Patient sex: M
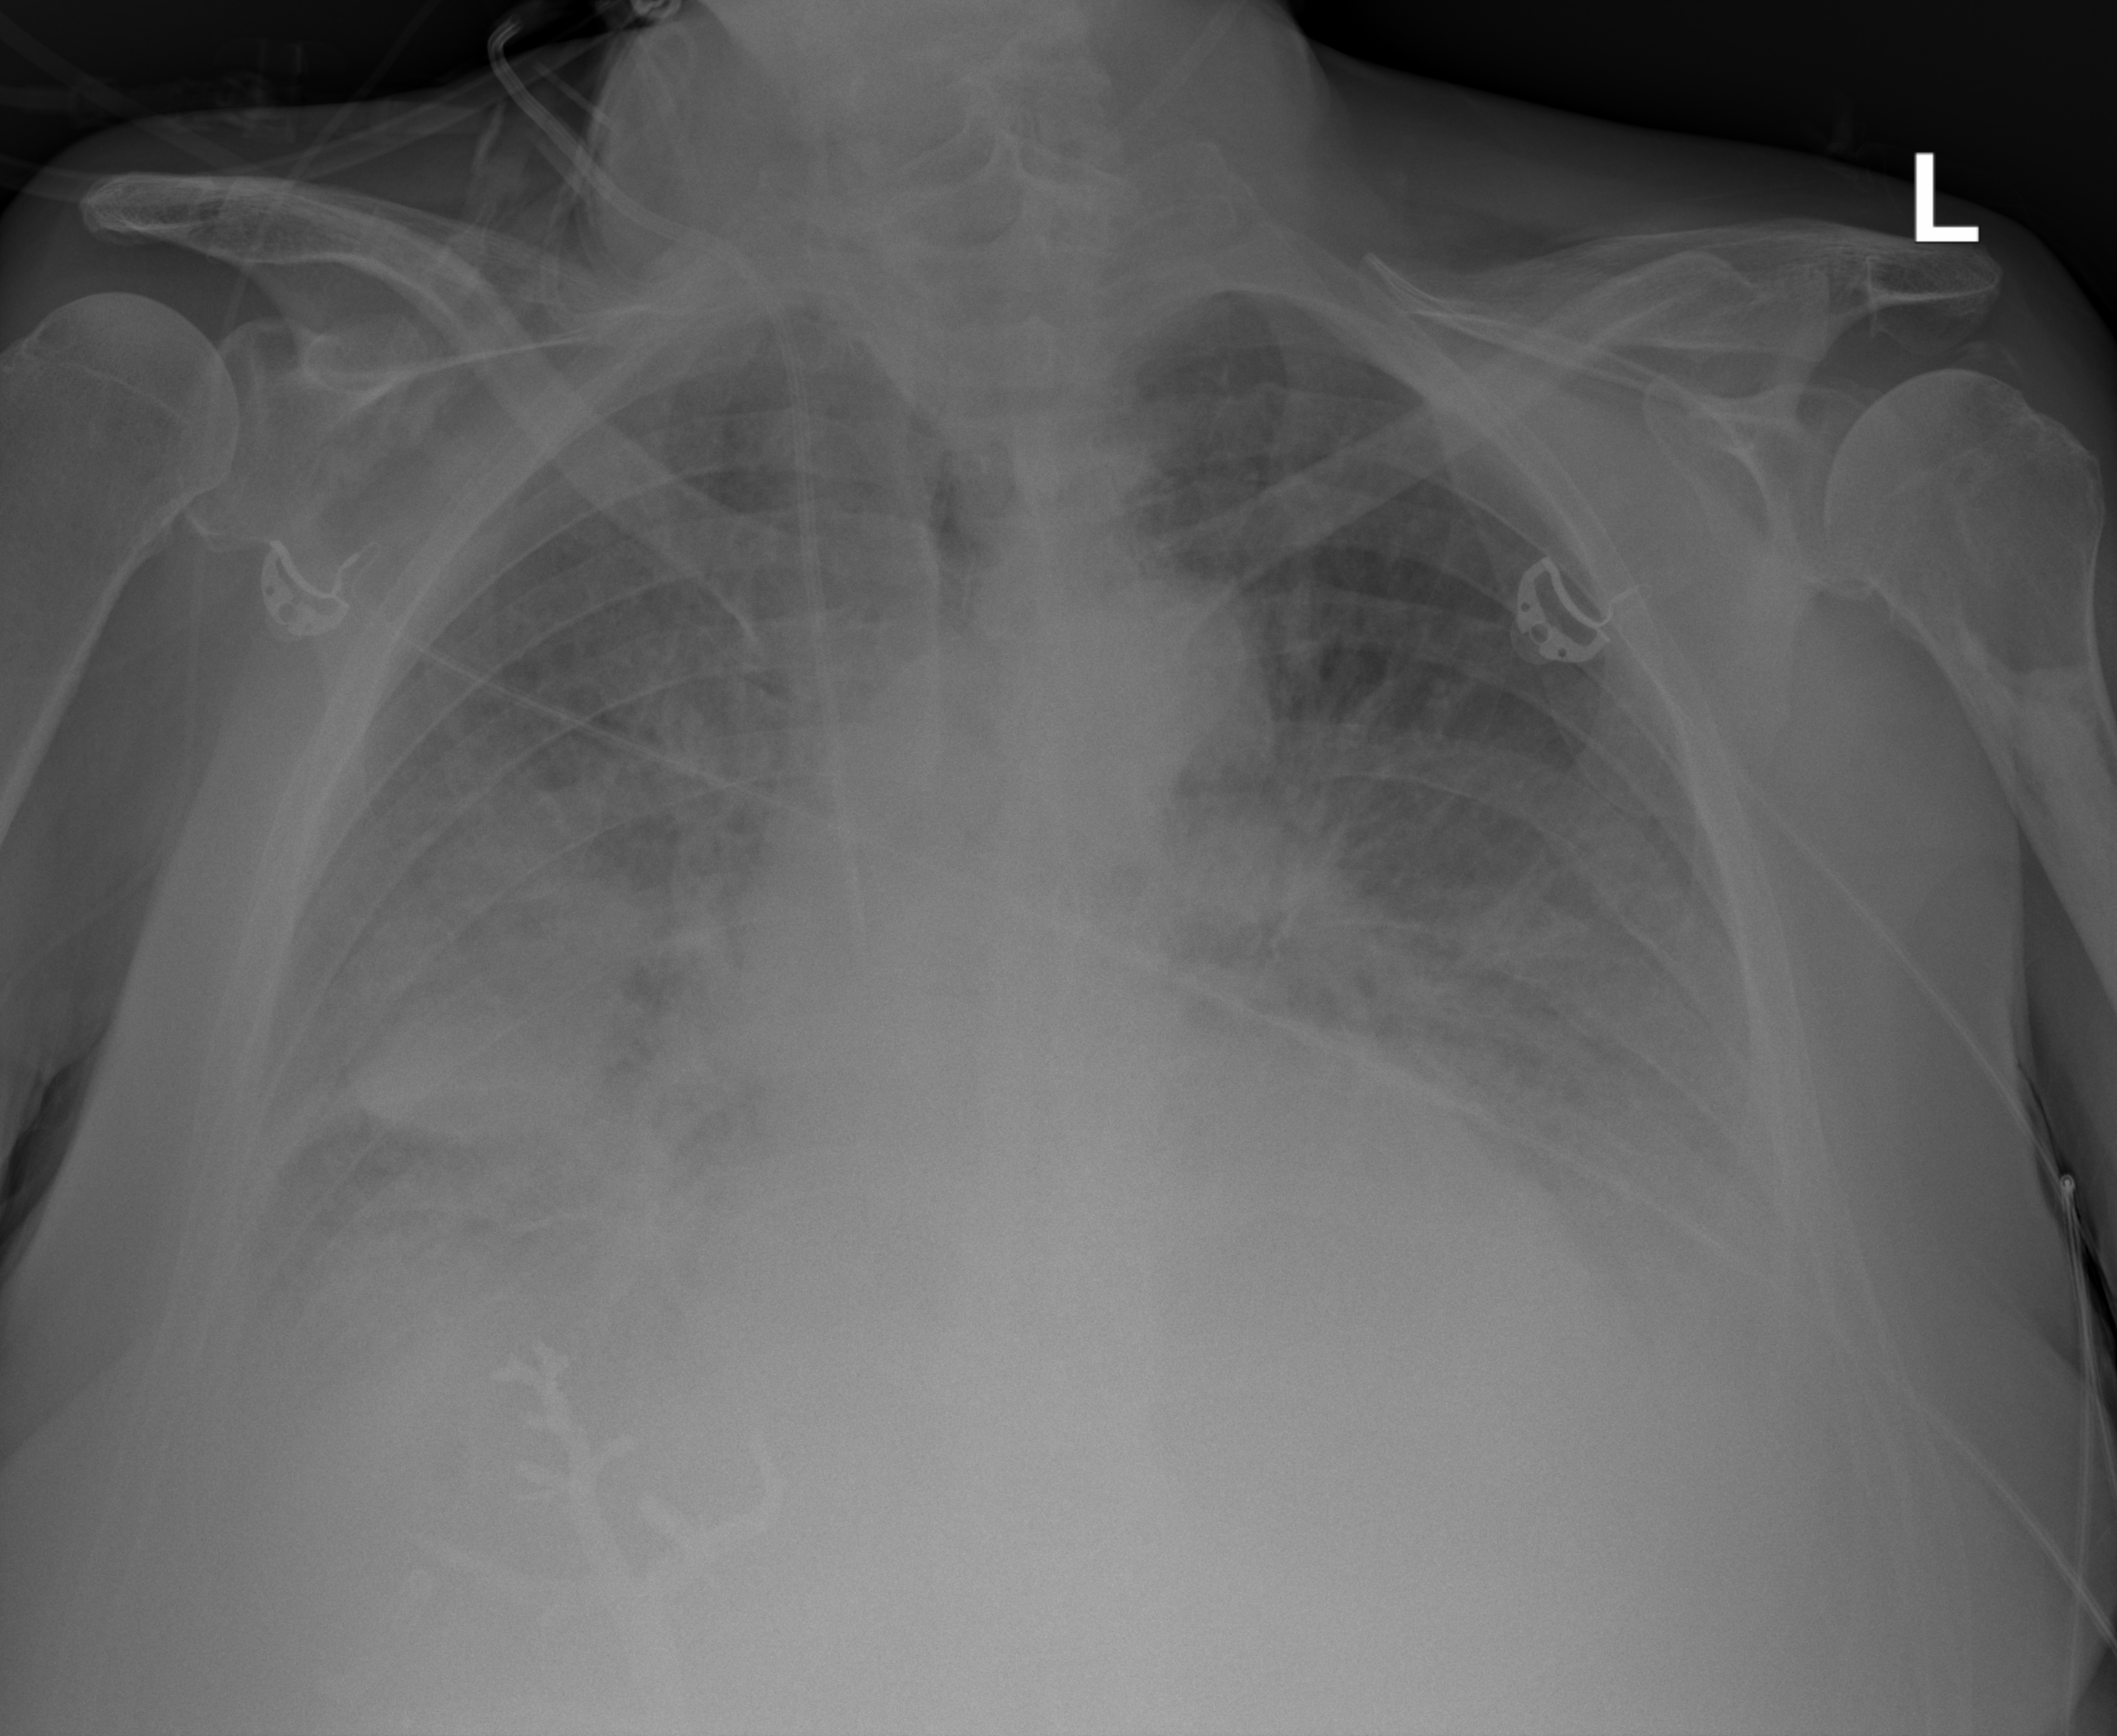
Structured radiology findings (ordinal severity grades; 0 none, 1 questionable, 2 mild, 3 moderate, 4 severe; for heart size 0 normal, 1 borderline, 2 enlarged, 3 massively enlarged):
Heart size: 2
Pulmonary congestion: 3
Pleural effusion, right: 2
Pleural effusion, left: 2
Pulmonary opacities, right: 2
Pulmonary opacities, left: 2
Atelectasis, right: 2
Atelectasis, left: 2